Field crop: maize
Growth stage: 2
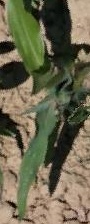
Species: maize